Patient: sex M, age 42
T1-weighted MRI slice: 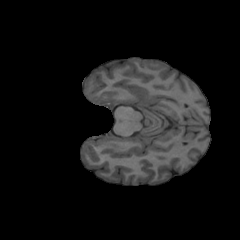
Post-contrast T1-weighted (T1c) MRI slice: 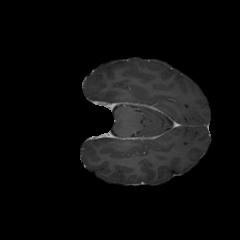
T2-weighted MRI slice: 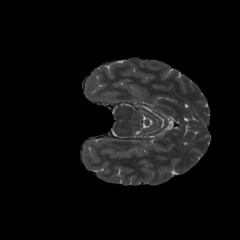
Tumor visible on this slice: no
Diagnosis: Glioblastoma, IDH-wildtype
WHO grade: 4